【题型】解答题　【知识点】向量　【难度】easy
在一个平面内，一质点$O$受三个力$\vec{F_1}$、$\vec{F_2}$、$\vec{F_3}$的作用保持平衡，其中$\vec{F_3}$与$\vec{F_2}$的夹角为$\alpha$，$\vec{F_3}$与$\vec{F_1}$的夹角为$\beta$。

(1) 若$\alpha = 120^\circ$，$\beta = 150^\circ$，$|\vec{F_3}| = 10$ 牛，求力$\vec{F_1}$、$\vec{F_2}$的大小；

(2) 若$|\vec{F_1}|:|\vec{F_2}|:|\vec{F_3}| = 1:\sqrt{2}:\sqrt{3}$，求$\alpha$与$\beta$满足的关系。
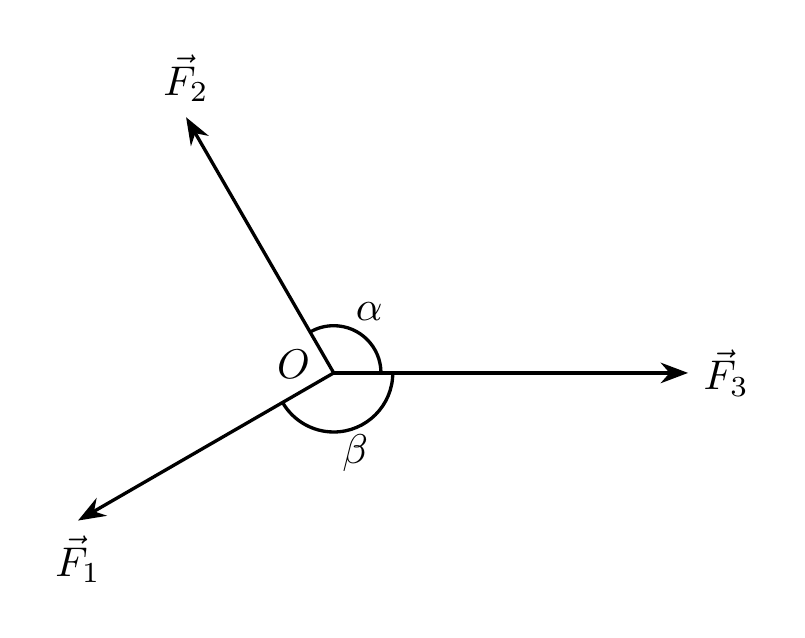
【解答】
【答案】(1) $|\vec{F_1}| = 5\sqrt{3}$，$|\vec{F_2}| = 5$；(2) $\alpha + \beta = \dfrac{3}{2}\pi$。

【解析】解：(1) 由题意知，$\vec{F_1} + \vec{F_2} + \vec{F_3} = \vec{0}$，且$\alpha = 120^\circ$，$\beta = 150^\circ$，$|\vec{F_3}| = 10$，

所以$\angle F_1OF_2 = 90^\circ$，

所以：$|\vec{F_1}|^2 + |\vec{F_2}|^2 = |\vec{F_3}|^2 = 100$，

如图所示，

所以：$\angle 1 = 30^\circ$，

利用直角三角形的边角关系式，

解得：$|\vec{F_1}| = 5\sqrt{3}$，$|\vec{F_2}| = 5$。

(2) 由于$|\vec{F_1}|:|\vec{F_2}|:|\vec{F_3}| = 1:\sqrt{2}:\sqrt{3}$，且处于平衡状态，

则：以$|\vec{F_1}|$，$|\vec{F_2}|$，$|\vec{F_3}|$为边长的三角形为直角三角形，

如上图所示：

根据直角三角形解得：$\tan\angle 1 = \dfrac{\sqrt{2}}{2}$，

所以：$\angle 1 = \arctan\dfrac{\sqrt{2}}{2}$，

则：$\alpha = \pi - \arctan\dfrac{\sqrt{2}}{2}$，

同理：$\beta = \pi - \arctan\sqrt{2}$，

由于：以$|\vec{F_1}|$，$|\vec{F_2}|$，$|\vec{F_3}|$为边长的三角形为直角三角形，

则：$\alpha + \beta = \dfrac{3\pi}{2}$。
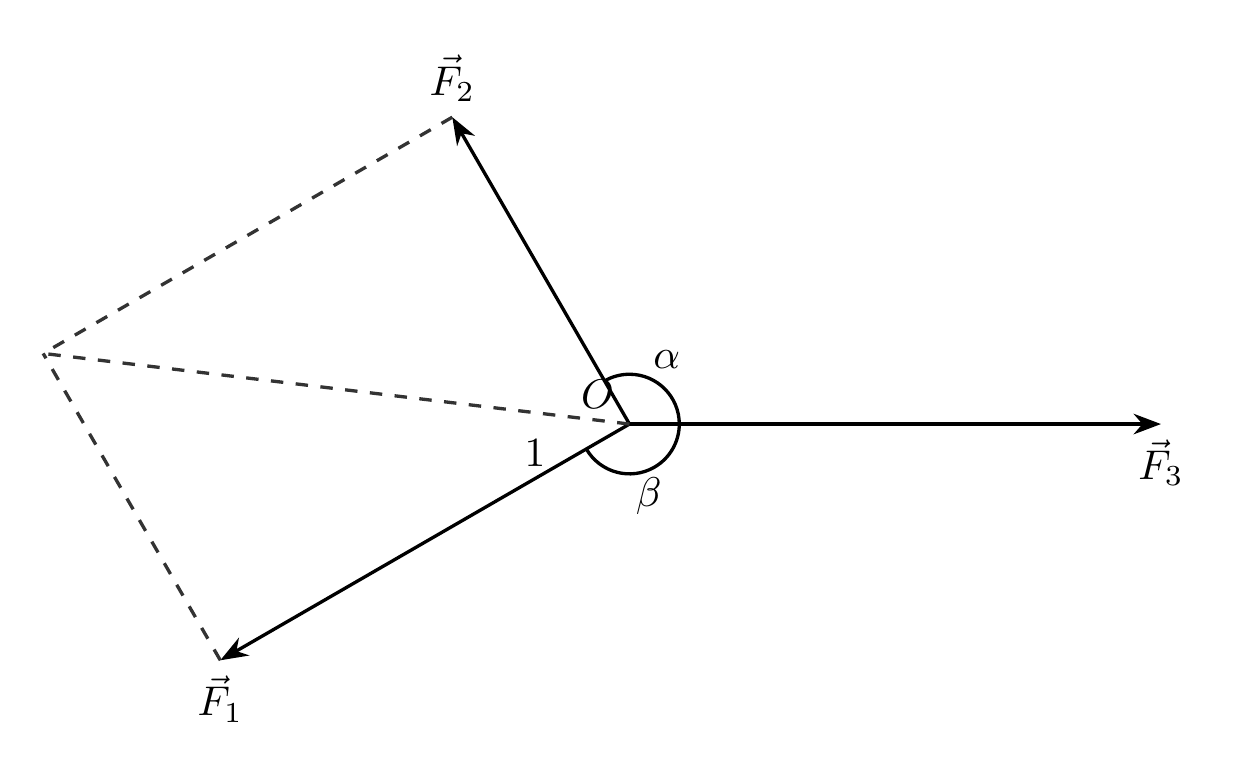